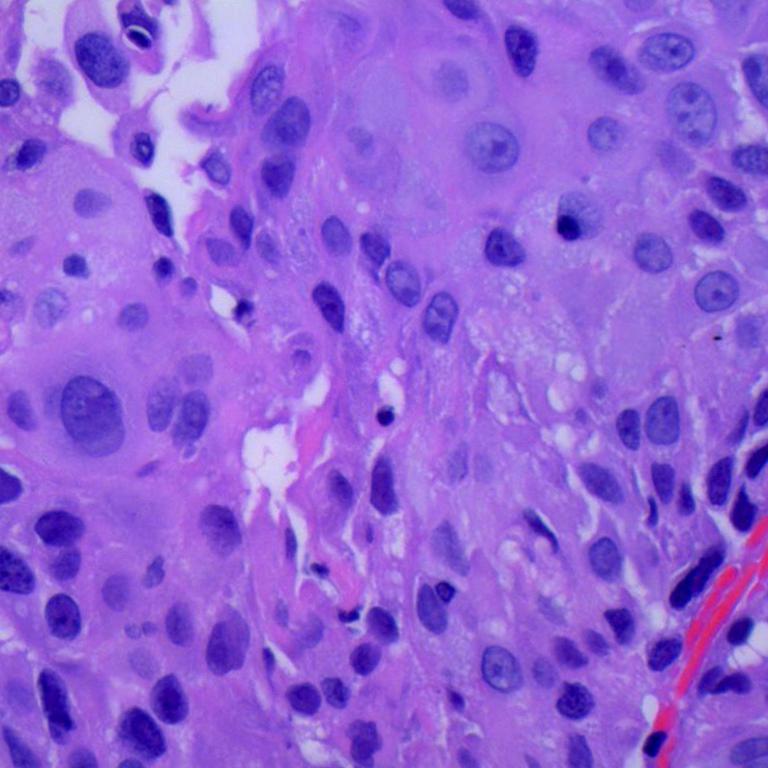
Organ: lung
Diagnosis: squamous carcinomas